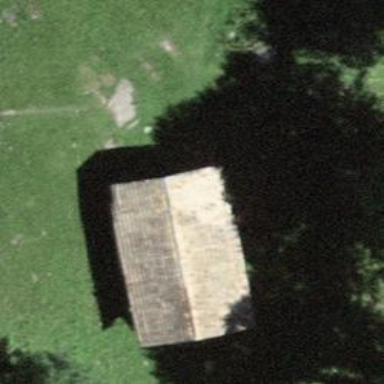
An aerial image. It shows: Rural barn.